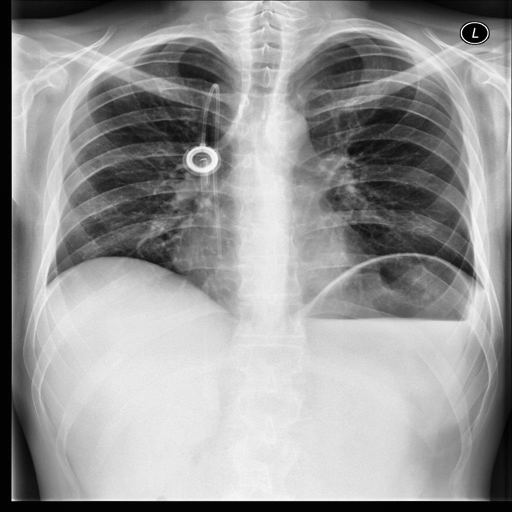
Finding: NORMAL